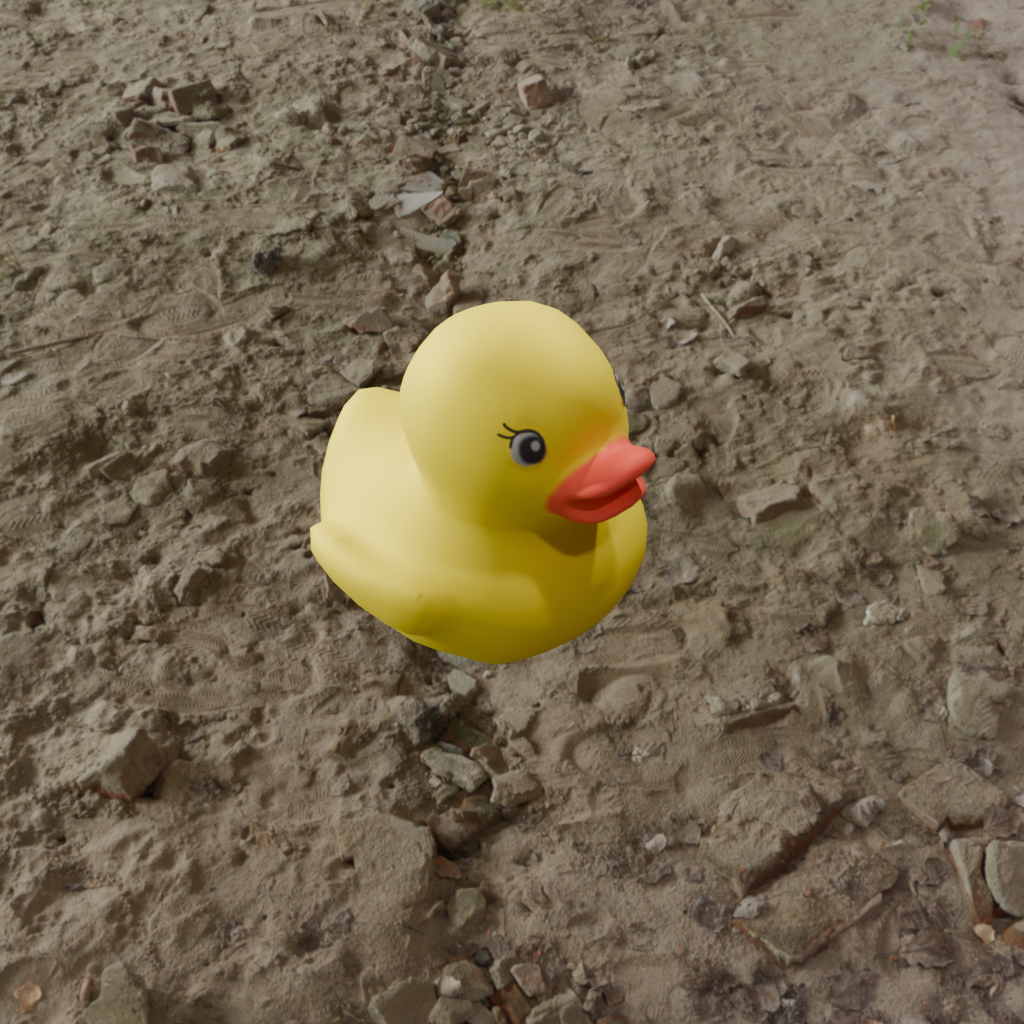
an image of a yellow rubber duck seen from <front_right> in an interior of an abandoned industrial building.